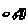
Label: car